Question: On a web page that I am creating, I want to fill a rectangular area (let us say, the top half of the web page visible in a typical browser window) with about a hundred small rectangles:
1. Each rectangle (let us call this a cell) has its own colour, some text written inside it, and a border which distinguishes it from its neighbours.
2. The colour, shape and size of each cell, and the text which appears inside it is part of the input for making the web page : these depend on the user who is currently logged in, and changes periodically with time.
Given the data for all the hundred cells, how do I draw (and redraw) them on the web page? What technology should I use? HTML Tables/JavaScript/JQuery UI/HTML5 Canvas/ ... ?
My background: I am reasonably comfortable with programming in general, but am not used to any of the newer technologies used for creating web pages, apart from basic html, some php, and JavaScript played by the ear. I will learn whatever is needed to get this done well.
Edit: In response to hamlin11's question: The cells do not have any relationship to one another in general, except that they are guaranteed to fill the rectangular area. Here is an (imperfect) example of what they might look like, without the colours:

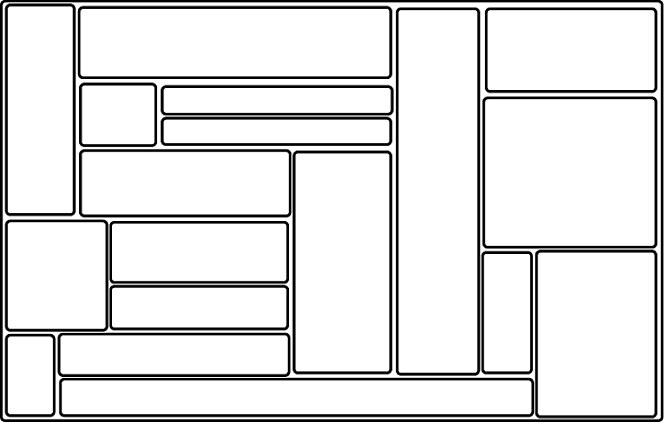
Answer: If this is a simple matter of drawing pre-calculated rectangles, I suggest using the HTML 5 Canvas.
Here is an <URL> that shows drawing rectangles
I believe this is a good solution, because you can emit the HTML and javascript with whatever programming tool you are most comfortable with -- and you don't have to venture into javascript api's.
'''
<canvas id="c1" width="200" height="200" style="border:solid 1px #000000;"></canvas>
<button onclick="draw_square();return true;">Red Square</button>
<script>
function draw_square() {
var c1 = document.getElementById("c1");
var c1_context = c1.getContext("2d");
c1_context.fillStyle = "#f00";
c1_context.fillRect(50, 50, 100, 100);
}
</script>
'''
- <URL>-